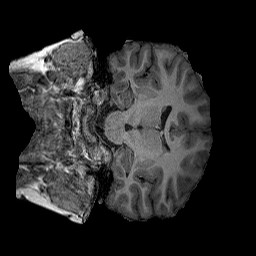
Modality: T1w
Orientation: coronal
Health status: healthy